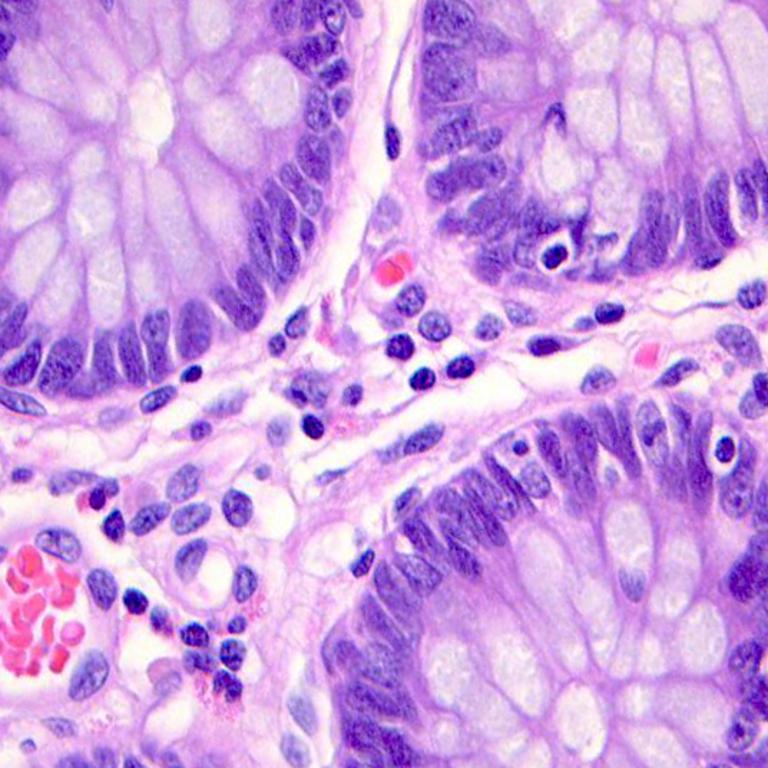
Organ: colon
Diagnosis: benign